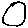
Label: circle